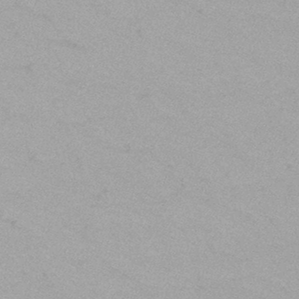
Label: frost